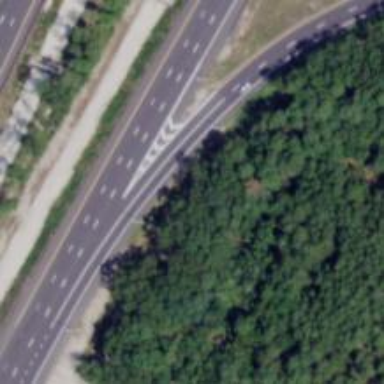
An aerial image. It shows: Motorway junction.